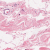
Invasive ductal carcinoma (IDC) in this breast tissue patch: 0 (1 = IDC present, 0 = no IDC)